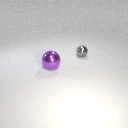
large purple metal sphere to the left of small gray metal sphere